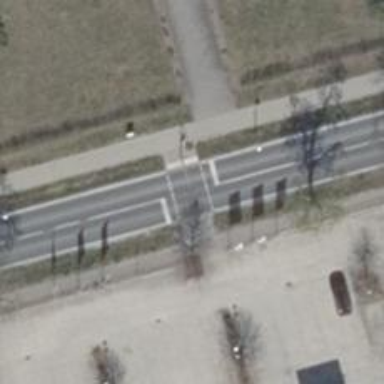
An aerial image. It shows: Crossing with traffic signals.